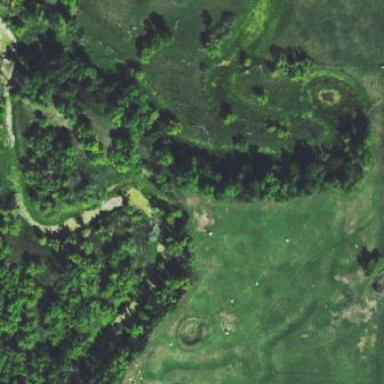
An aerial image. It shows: Protected archaeological site with historical significance.